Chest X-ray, PA view. Patient: 57 years old, sex M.
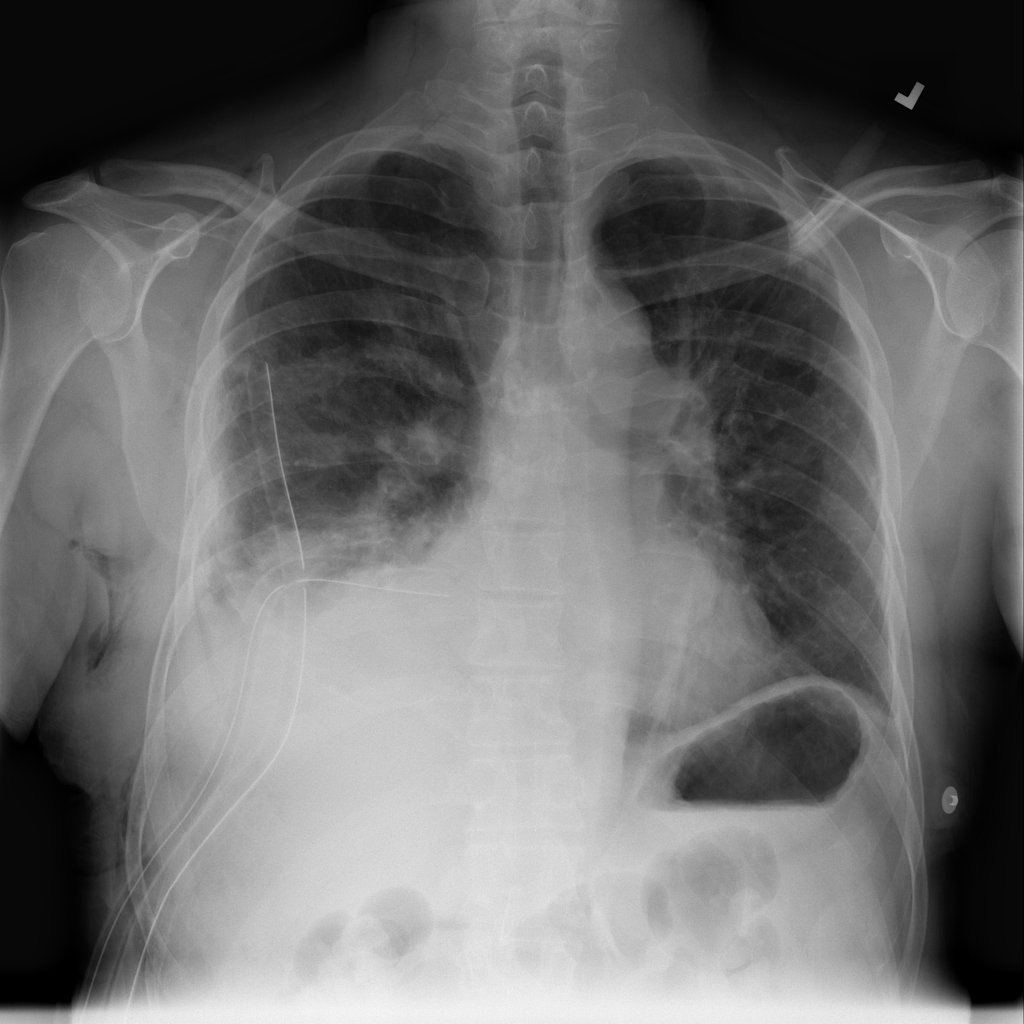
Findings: Emphysema, Infiltration, Mass